Question: I've configured a PDF printer that uses Ghostscript to convert the document to a PDF, which is then processed and used by my Java desktop application. It redirects the printer data via a RedMon port. For most documents I print, it works fine and produces the PDF file as expected. However, with documents with a certain number of pages, the process simply freezes: no error is thrown, the process simply holds. It seems independent of filesize or printer properties (though the latter seems to influence the number of pages that do get printed).
After stopping the Java application, I'm left with a document with a fixed number of pages (usually 265 pages, but it also happened to end with 263 pages or 247 pages). The second to last page is incomplete (as in, partially-printed tables and texts), whereas the last page prints as an error:
'''
ERROR: syntaxerror
OFFENDING COMMAND: --nostringval--
STACK:
/[NUMBER]
'''
Where [NUMBER] is any given single-digit number.
Here is my Ghostscript integrator class:
'''
public class GhostScriptIntegrator {
public static void createPDF(String[] args, String filename) {
if (args.length > 0) {
try {
Process process = Runtime.getRuntime().exec(
args[0] + " -sOutputFile="" + filename
+ "" -c save pop -f -");
OutputStream os = process.getOutputStream();
BufferedReader sc = null;
try (PrintWriter writer = new PrintWriter(os)) {
sc = new BufferedReader(new InputStreamReader(System.in));
String line;
while ((line = sc.readLine()) != null) {
writer.println(line);
}
writer.flush();
} catch (Exception ex) {
Logger.getLogger(GhostScriptIntegrator.class.getName()).log(Level.SEVERE, null, ex);
} finally {
if (sc != null) {
sc.close();
}
}
process.waitFor();
} catch (InterruptedException | IOException ex) {
Logger.getLogger(GhostScriptIntegrator.class.getName()).log(Level.SEVERE, null, ex);
}
}
}
}
'''
The 'args' parameter is handled by my virtual printer (similarly to how it was presented in my <URL>:

Full argument:
'''
-jar "C:\Program Files (x86)\Impressora SPE\ImpressoraSPE.jar" "C:\Program Files (x86)\gs\gs9.21in\gswin32c -I"C:\Program Files (x86)\gs\gs9.21\lib" -dSAFER -dBATCH -dNOPAUSE -sDEVICE=pdfwrite -sPAPERSIZE=a4 -q -dPDFA=2 -dPDFACompatibilityPolicy=1 -dSimulateOverprint=true -dCompatibilityLevel=1.3 -dPDFSETTINGS=/screen -dEmbedAllFonts=true -dSubsetFonts=true -dAutoRotatePages=/None -dColorImageDownsampleType=/Bicubic -dColorImageResolution=150"
'''
I have a second virtual printer that works perfectly, and there seems to be no significant difference between them: same drivers, same port arguments, same setup, very similar code. Yet, it does not freeze after a certain number of pages, and the output file is as expected.
What's causing my printer to stop responding?
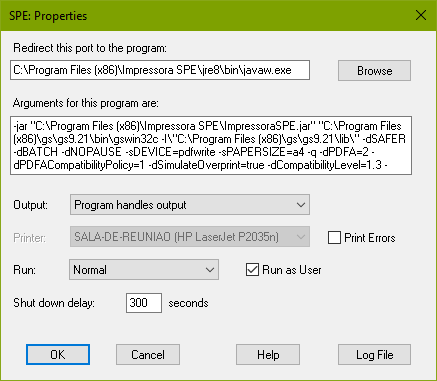
Answer: It turns out there is no problem with your printer, but rather with your code. More specifically, how you <URL>.
> A StreamGobbler is an InputStream that uses an internal worker thread to constantly consume input from another InputStream. It uses a buffer to store the consumed data. The buffer size is automatically adjusted, if needed.
Your process hangs because it cannot fully read the input stream. The following articles provide a very in-depth explanation as to why it happens and how to fix it:
<URL>
<URL>
But to quote the article itself (which, in turn, quotes the JDK Javadoc):
> Because some native platforms only provide limited buffer size for standard input and output streams, failure to promptly write the input stream or read the output stream of the subprocess may cause the subprocess to block, and even deadlock.
The solution is to simply exhaust each input stream from your process by implementing a StreamGobbler class:
'''
public class GhostScriptIntegrator {
public static void createPDF(String[] args, String filename) throws FileNotFoundException {
if (args.length > 0) {
try {
Process process = Runtime.getRuntime().exec(
args[0] + " -sOutputFile="" + filename
+ "" -c save pop -f -");
OutputStream os = process.getOutputStream();
BufferedReader sc = null;
InputStreamReader ir = new InputStreamReader(System.in);
try (PrintWriter writer = new PrintWriter(os)) {
StreamGobbler errorGobbler = new StreamGobbler(
process.getErrorStream(), "ERROR");
StreamGobbler outputGobbler = new StreamGobbler(
process.getInputStream(), "OUTPUT");
errorGobbler.start();
outputGobbler.start();
sc = new BufferedReader(ir);
String line;
while ((line = sc.readLine()) != null) {
writer.println(line);
writer.flush();
}
} catch (IOException ex) {
Logger.getLogger(GhostScriptIntegrator.class.getName()).log(Level.SEVERE, null, ex);
} finally {
if (sc != null) {
sc.close();
}
ir.close();
if (os != null) {
os.close();
}
}
process.waitFor();
} catch (InterruptedException | IOException ex) {
Logger.getLogger(GhostScriptIntegrator.class.getName()).log(Level.SEVERE, null, ex);
}
}
}
}
class StreamGobbler extends Thread {
InputStream is;
String type;
StreamGobbler(InputStream is, String type) {
this.is = is;
this.type = type;
}
public void run() {
try {
InputStreamReader isr = new InputStreamReader(is);
BufferedReader br = new BufferedReader(isr);
long contador = 0;
while (br.readLine() != null) {
//Do nothing
}
} catch (IOException ex) {
Logger.getLogger(StreamGobbler.class.getName()).log(Level.SEVERE, null, ex);
}
}
}
'''